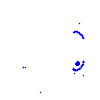
Particle: kaon